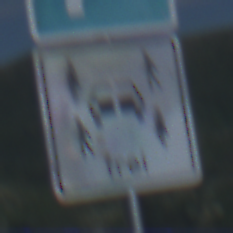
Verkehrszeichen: CarsharingfahrzeugeFrei
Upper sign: Parken
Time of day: Night
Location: Outdoor (Nature)
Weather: PartlyCloudy
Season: NotSpecified
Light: Natural